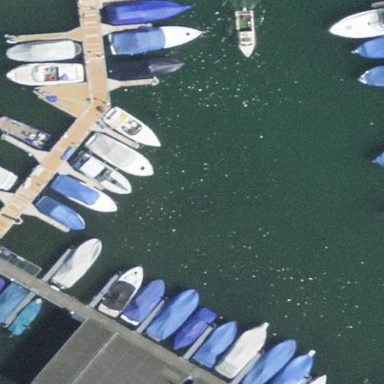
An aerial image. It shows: Marina pier.